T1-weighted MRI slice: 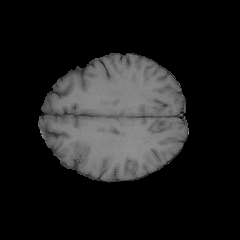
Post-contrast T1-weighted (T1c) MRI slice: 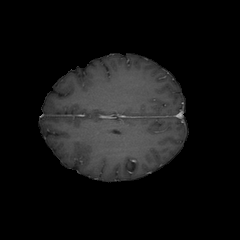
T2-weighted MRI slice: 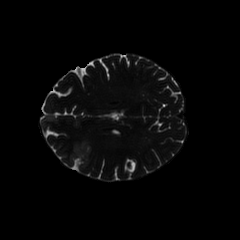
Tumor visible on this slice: yes